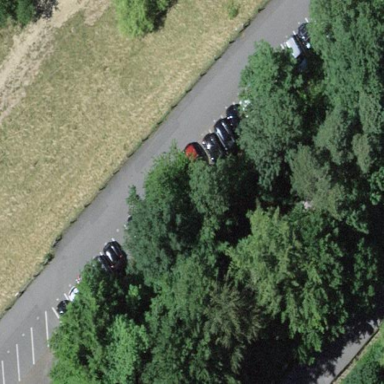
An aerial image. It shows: Parking area with asphalt surface.